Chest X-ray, PA view. Patient: 47 years old, sex M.
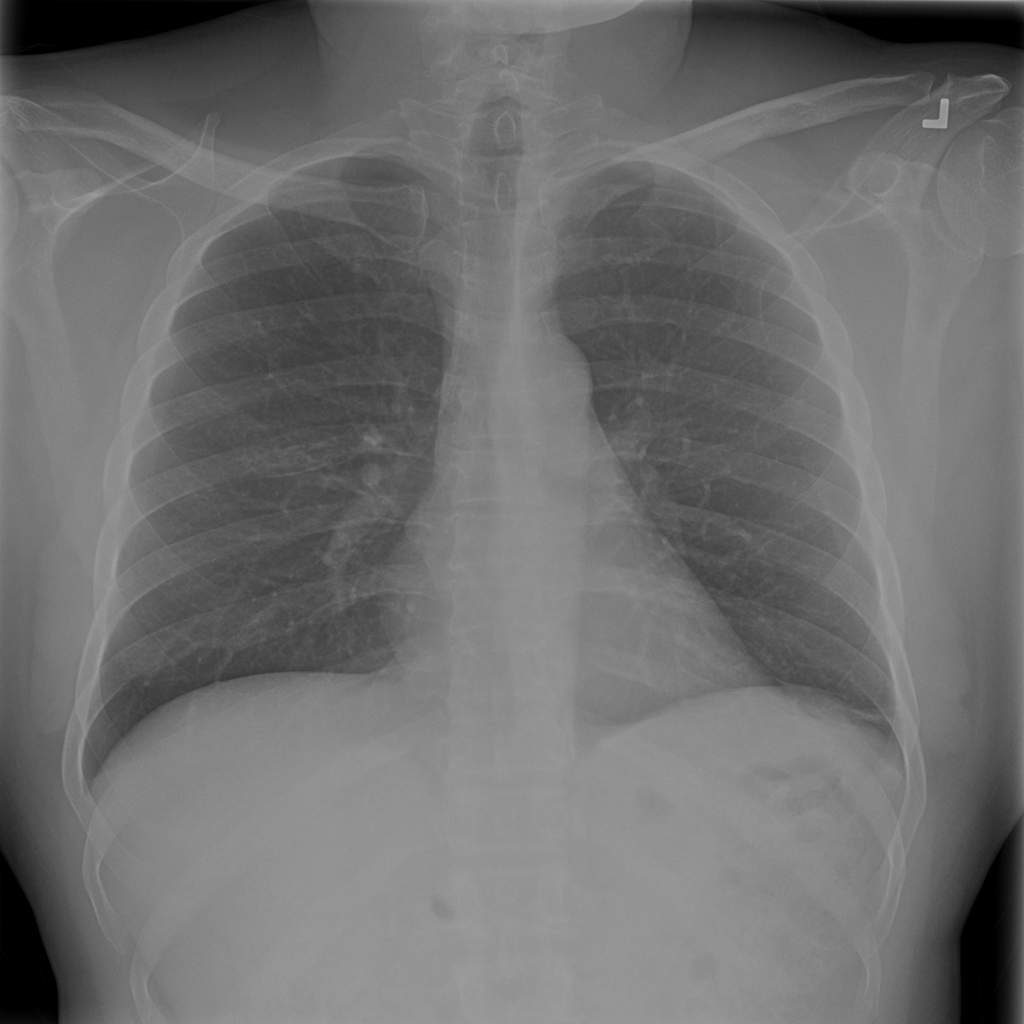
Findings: No Finding